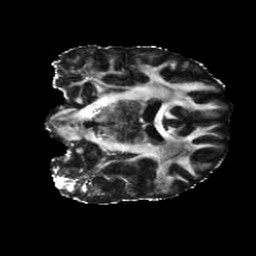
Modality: FA
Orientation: coronal
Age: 29
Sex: male
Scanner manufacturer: siemens
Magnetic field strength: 6.98 T
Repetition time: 7.776 s
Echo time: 0.076 s